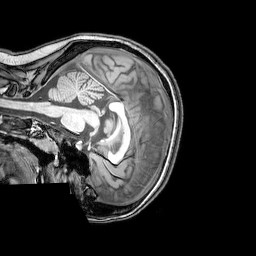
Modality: T1w
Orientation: sagittal
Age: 23
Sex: female
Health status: healthy
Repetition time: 0.081 s
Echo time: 0.037 s